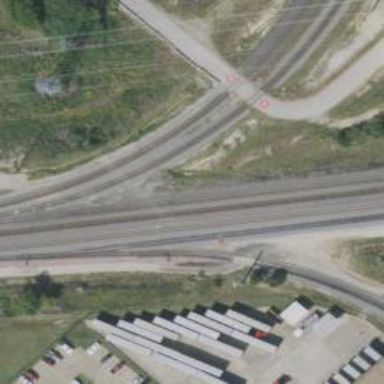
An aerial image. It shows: Trap point on the railway for derailing purposes.